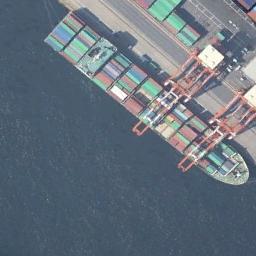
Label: ship